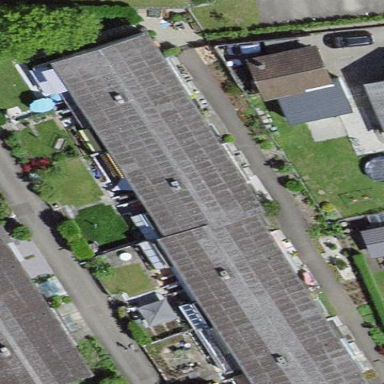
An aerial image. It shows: Terrace building.